Field crop: tomato
Growth stage: 1
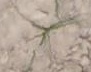
Species: cyperus